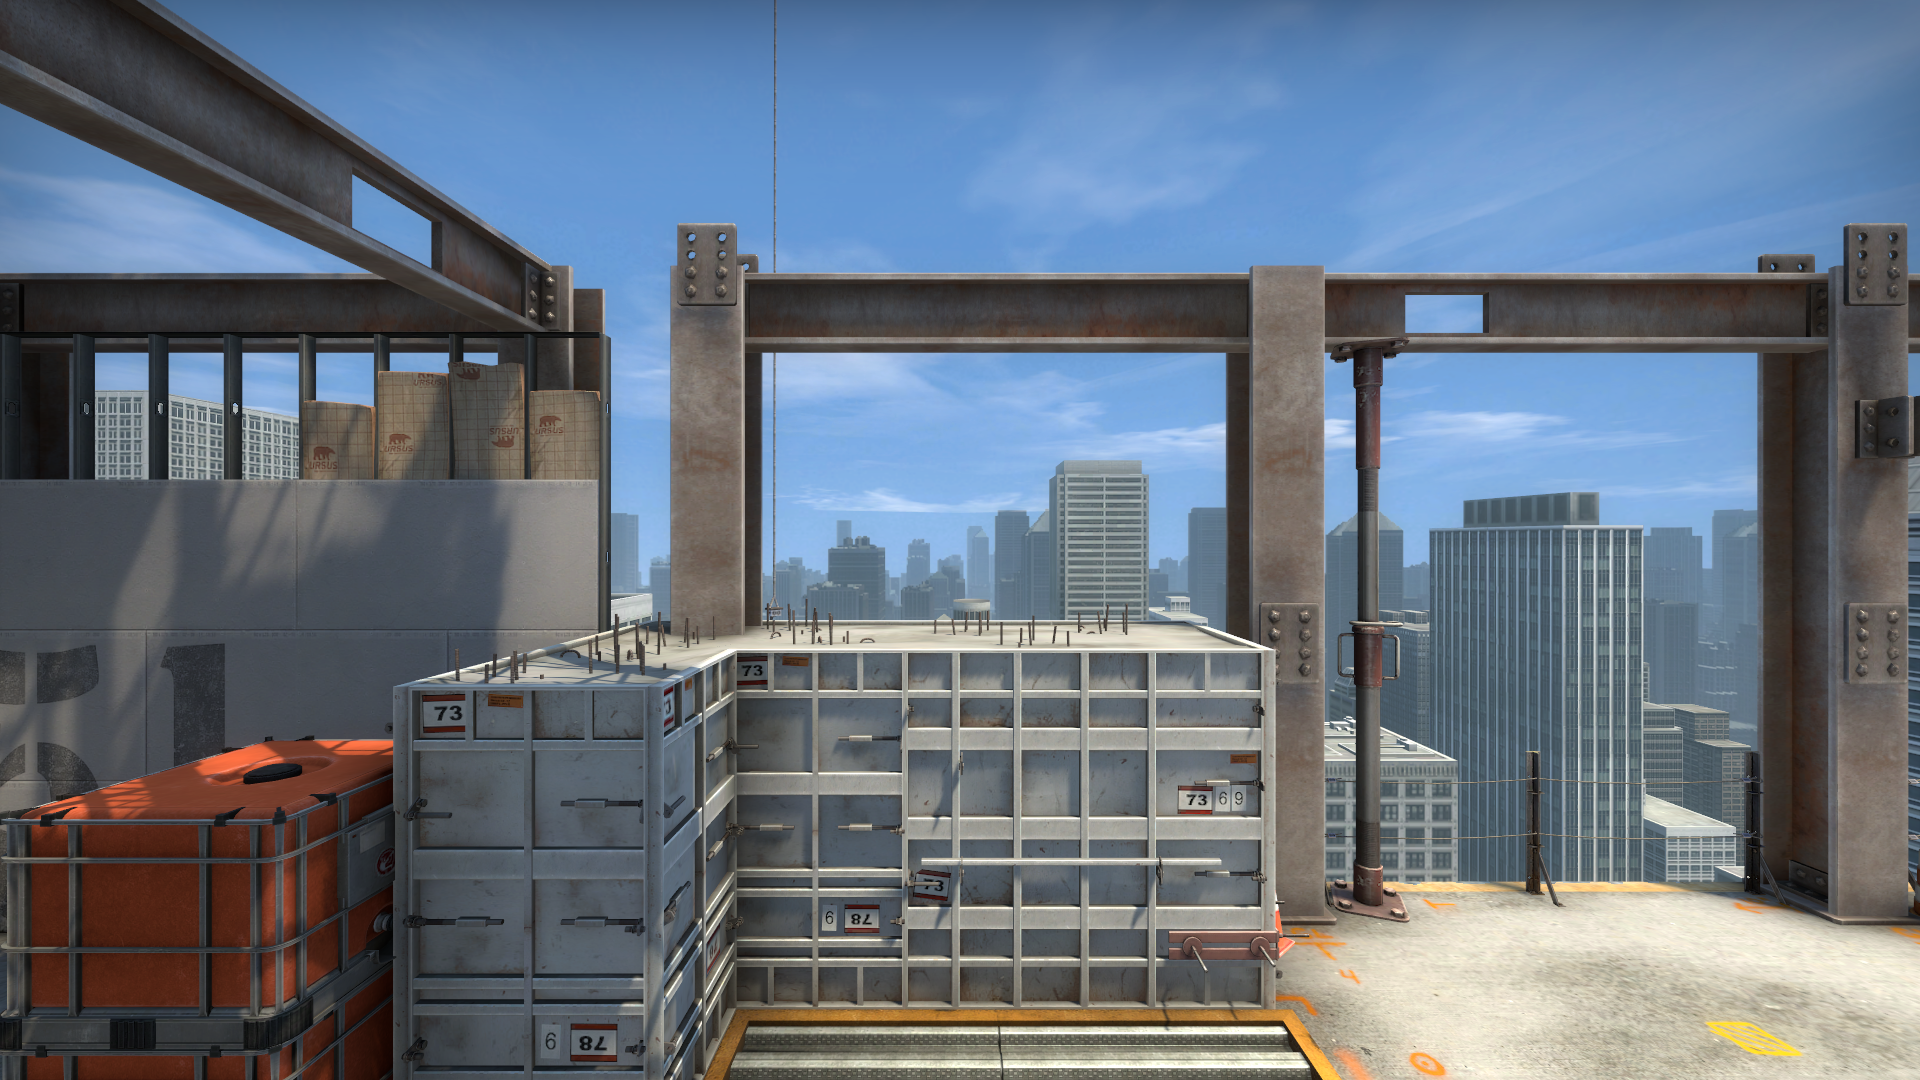
Map: de_vertigo